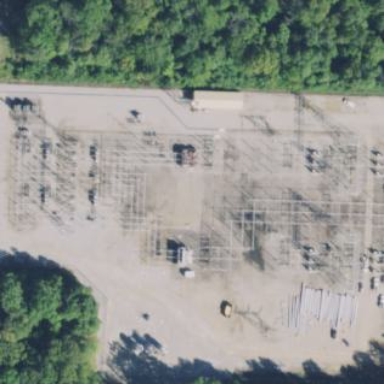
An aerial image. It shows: Transmission-level power substation.